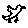
Label: bird